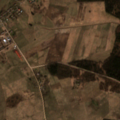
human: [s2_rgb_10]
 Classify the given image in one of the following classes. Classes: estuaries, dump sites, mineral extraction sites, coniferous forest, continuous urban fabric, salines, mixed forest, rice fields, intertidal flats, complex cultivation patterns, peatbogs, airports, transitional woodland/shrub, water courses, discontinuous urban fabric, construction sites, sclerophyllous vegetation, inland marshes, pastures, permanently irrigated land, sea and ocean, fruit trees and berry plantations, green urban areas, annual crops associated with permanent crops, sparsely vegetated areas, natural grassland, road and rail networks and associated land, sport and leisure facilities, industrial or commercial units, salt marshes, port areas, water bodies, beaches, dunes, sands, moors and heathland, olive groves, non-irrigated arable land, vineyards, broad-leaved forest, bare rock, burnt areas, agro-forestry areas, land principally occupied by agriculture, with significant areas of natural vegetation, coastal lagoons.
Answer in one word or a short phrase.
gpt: discontinuous urban fabric, pastures, complex cultivation patterns, mixed forest